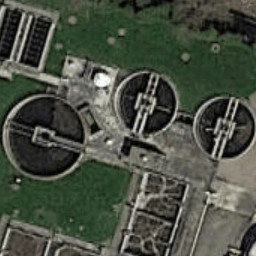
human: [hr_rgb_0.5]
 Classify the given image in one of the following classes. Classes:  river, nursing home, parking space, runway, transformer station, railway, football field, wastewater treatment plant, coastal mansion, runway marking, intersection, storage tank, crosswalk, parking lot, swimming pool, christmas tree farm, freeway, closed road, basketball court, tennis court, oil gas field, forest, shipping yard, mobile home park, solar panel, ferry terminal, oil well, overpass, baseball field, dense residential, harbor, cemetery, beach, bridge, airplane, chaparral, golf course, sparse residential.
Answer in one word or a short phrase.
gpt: wastewater treatment plant